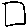
Label: square